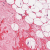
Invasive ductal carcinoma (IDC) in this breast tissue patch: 0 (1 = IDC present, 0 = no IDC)